八年级 · 度量几何学
如图, $\triangle A B C$ 是等边三角形, 点 $B 、 C 、 D 、 E$ 在同一直线上, 且 $C G=C D, D F=D E$, 则 $\angle E=$度.

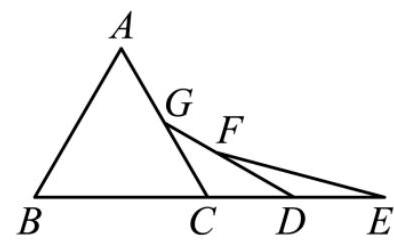
答案: 15